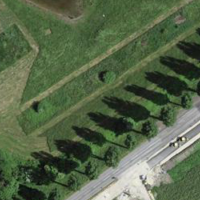
EUNIS habitat code: 21
Species observed at this site:
Podarcis muralis